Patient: sex M, age 31
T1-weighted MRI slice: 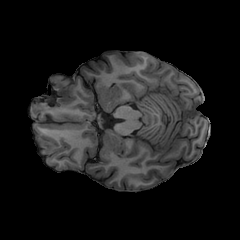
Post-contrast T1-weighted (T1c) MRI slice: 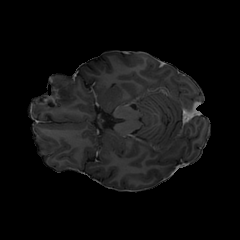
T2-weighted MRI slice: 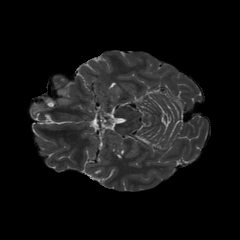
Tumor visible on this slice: yes
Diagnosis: Astrocytoma, IDH-mutant
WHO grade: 2